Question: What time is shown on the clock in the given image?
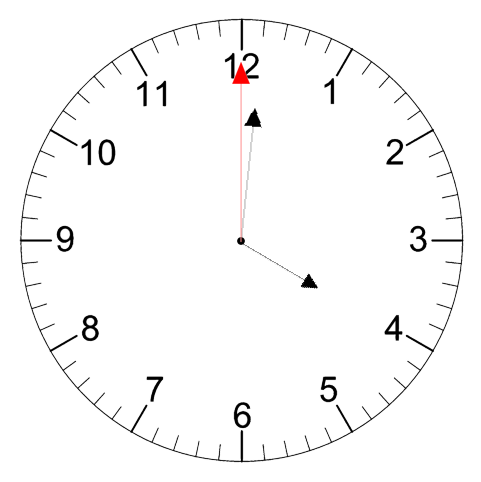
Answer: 04:01:00